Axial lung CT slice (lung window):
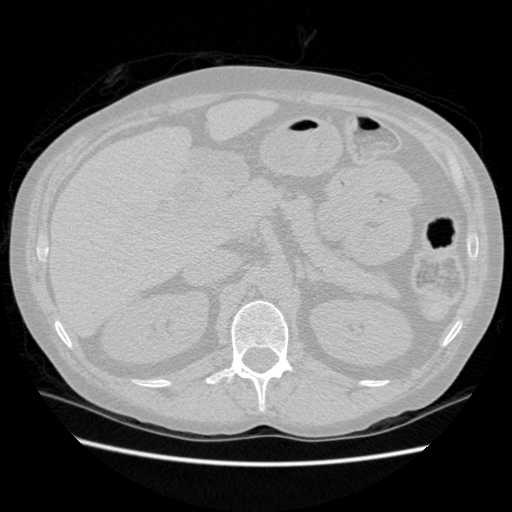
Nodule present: no